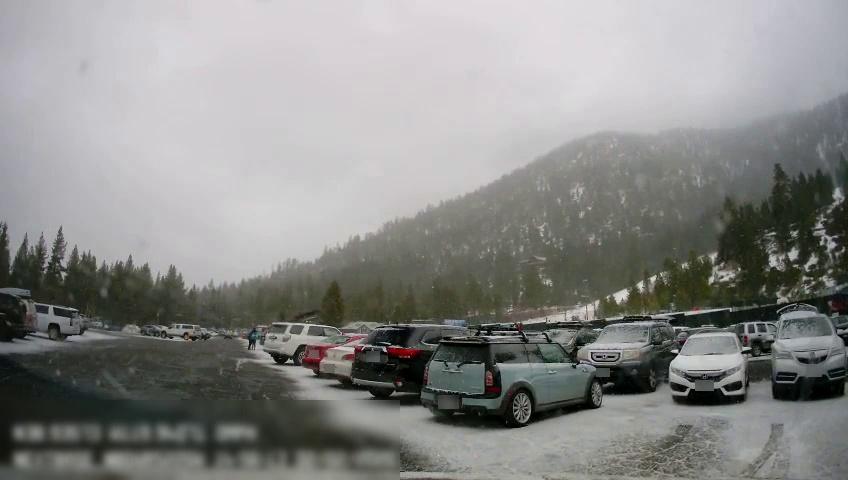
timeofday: Day
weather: Snowy
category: Vehicles | SUV
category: Vehicles | SUV
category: Vehicles | SUV
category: Vehicles | SUV
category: Vehicles | Car
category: Vehicles | Car
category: Vehicles | SUV
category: Vehicles | Car
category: Vehicles | Car
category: Vehicles | SUV
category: Vehicles | SUV
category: Vehicles | Truck
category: Vehicles | SUV
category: Vehicles | SUV
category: Vehicles | SUV
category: Pedestrians
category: Pedestrians
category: Drivable Space